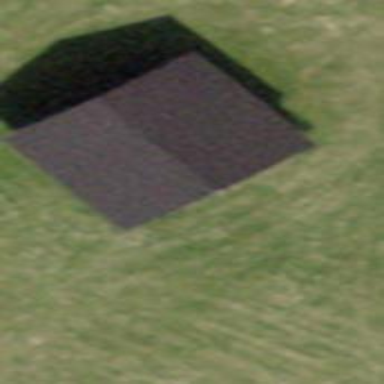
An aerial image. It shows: Barn.